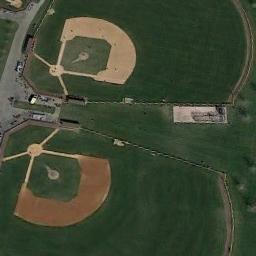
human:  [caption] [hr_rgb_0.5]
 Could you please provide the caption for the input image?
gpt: There are two baseball diamonds in the grass along the road .

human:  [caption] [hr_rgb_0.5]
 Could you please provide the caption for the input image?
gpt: There is a white house on the edge of the baseball field .

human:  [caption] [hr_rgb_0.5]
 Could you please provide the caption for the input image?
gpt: There are two baseball diamonds in the middle of grass next to a road .

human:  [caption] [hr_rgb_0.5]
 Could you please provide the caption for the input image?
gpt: Two adjacent baseball diamonds on the lawn and a white grandstand beside .

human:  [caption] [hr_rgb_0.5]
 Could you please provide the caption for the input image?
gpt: The two baseball diamonds are the same size .